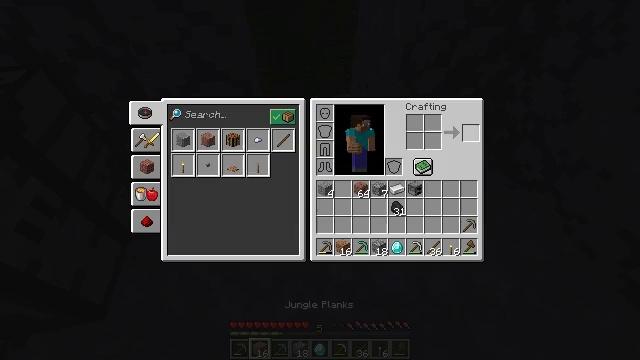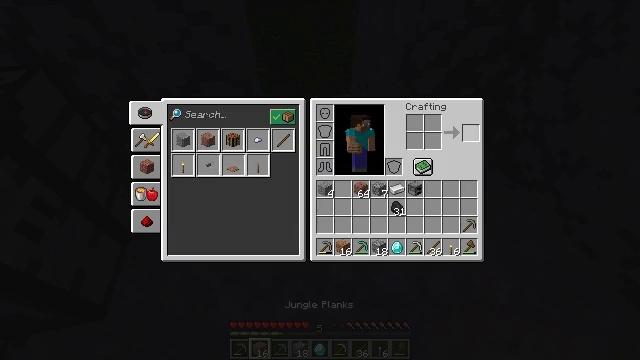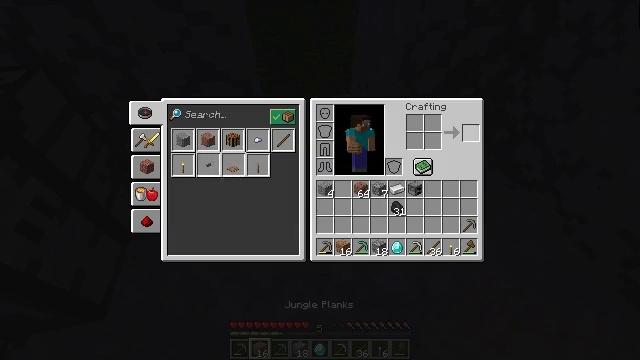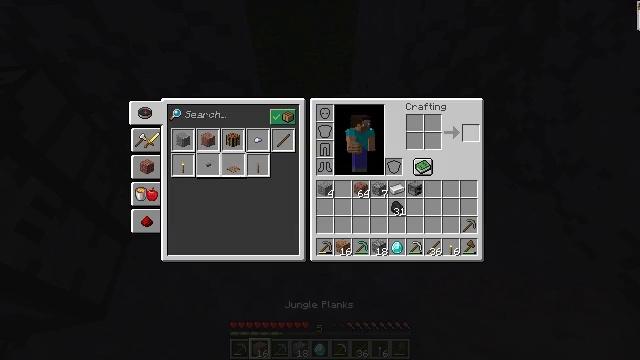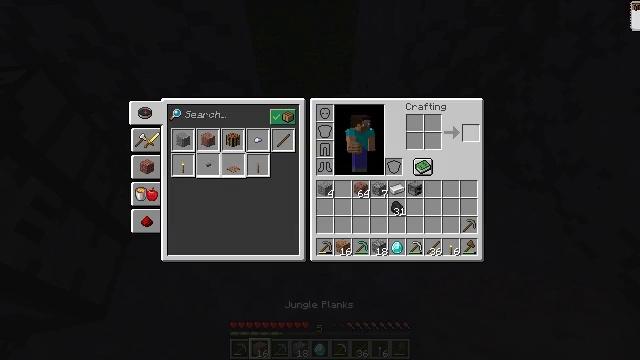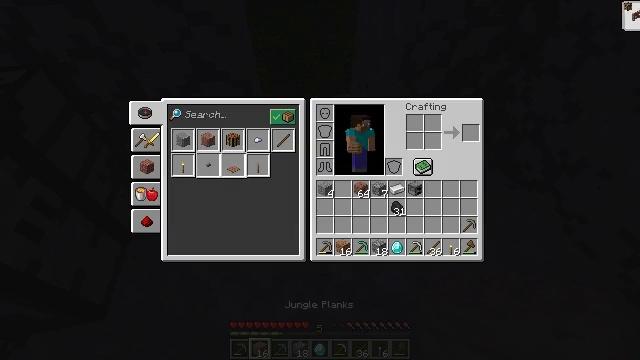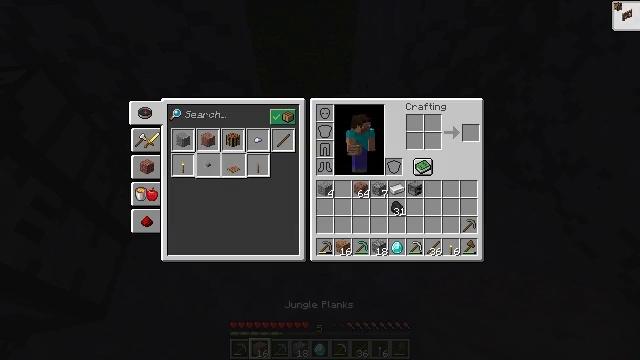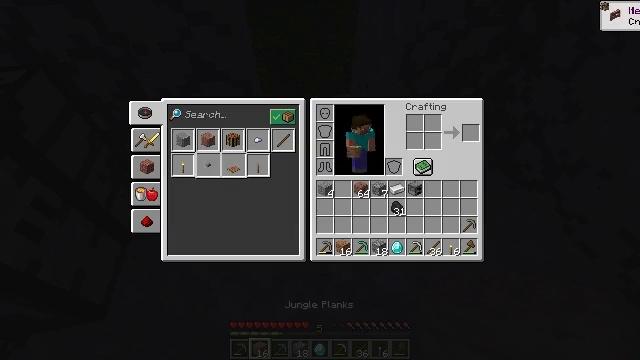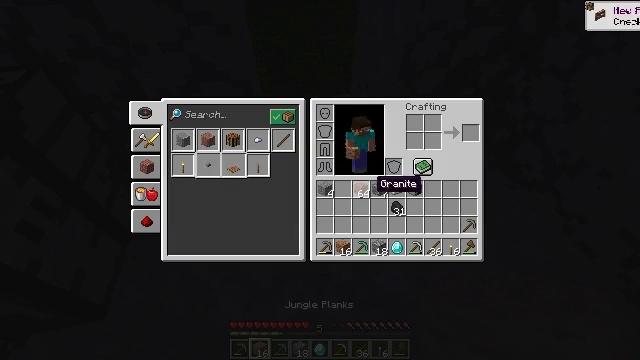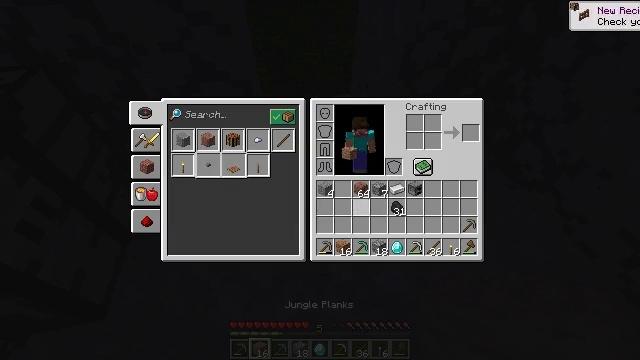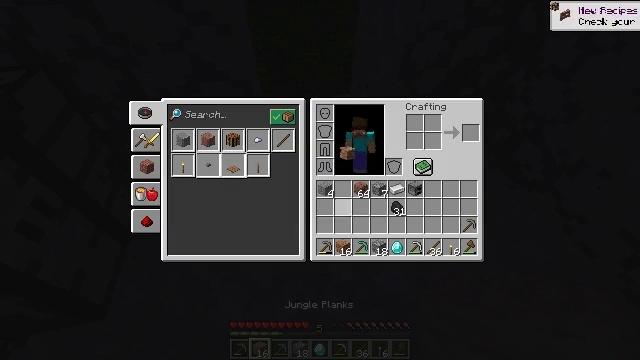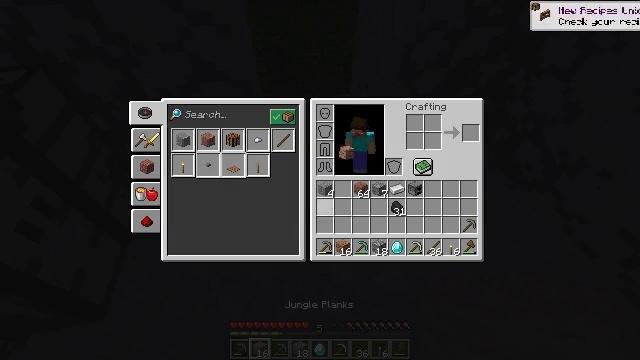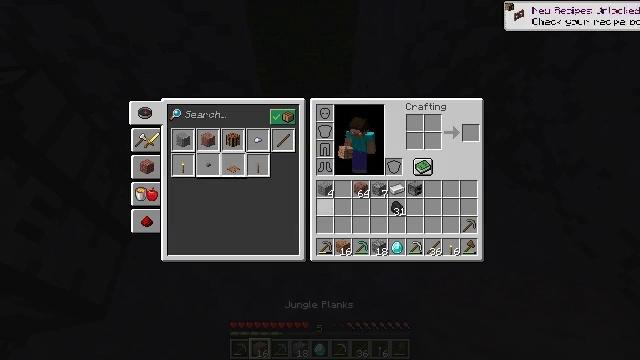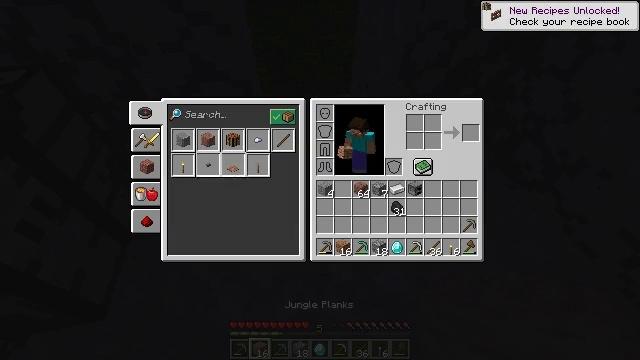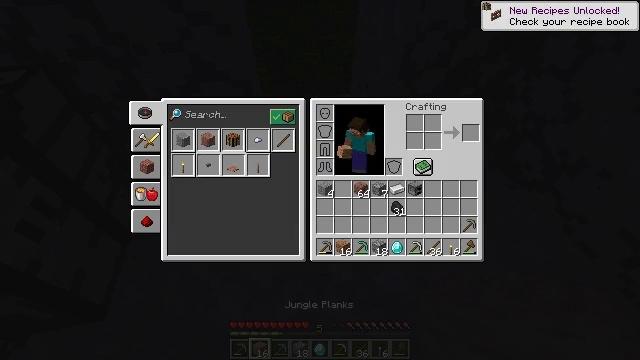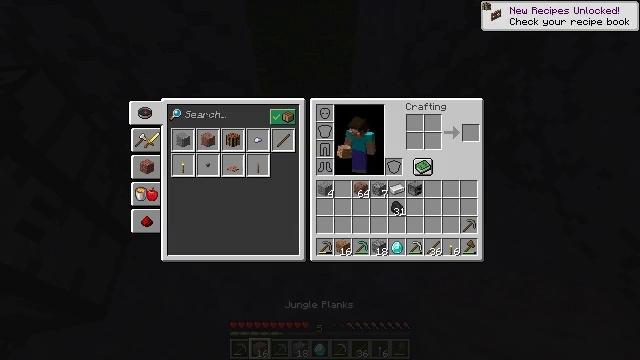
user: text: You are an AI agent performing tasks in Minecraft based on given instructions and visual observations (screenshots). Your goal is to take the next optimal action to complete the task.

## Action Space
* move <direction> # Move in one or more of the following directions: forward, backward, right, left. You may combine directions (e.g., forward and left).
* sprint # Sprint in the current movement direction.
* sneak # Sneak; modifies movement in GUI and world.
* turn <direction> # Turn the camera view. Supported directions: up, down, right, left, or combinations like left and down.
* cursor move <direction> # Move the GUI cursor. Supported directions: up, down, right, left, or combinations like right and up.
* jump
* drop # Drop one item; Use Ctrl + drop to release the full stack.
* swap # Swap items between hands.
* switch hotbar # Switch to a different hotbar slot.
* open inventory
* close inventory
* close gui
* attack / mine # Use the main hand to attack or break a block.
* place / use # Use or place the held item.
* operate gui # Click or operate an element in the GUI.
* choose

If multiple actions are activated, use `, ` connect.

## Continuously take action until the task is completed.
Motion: motion action
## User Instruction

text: Use jungle planks to craft a jungle door.
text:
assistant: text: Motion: open gui
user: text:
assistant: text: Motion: no_op
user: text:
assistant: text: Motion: no_op
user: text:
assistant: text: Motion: no_op
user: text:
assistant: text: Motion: cursor move left and down
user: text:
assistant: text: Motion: cursor move left and down
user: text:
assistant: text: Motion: cursor move left and down
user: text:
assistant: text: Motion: cursor move left and down
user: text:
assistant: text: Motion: cursor move left
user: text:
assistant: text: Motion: cursor move left
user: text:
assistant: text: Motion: cursor move left
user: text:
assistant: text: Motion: no_op
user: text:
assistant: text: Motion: cursor move left
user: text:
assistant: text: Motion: no_op
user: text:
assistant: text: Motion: cursor move left and up
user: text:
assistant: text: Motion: no_op
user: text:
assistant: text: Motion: no_op
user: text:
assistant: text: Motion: cursor move left
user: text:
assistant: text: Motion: no_op
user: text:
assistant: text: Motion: cursor move left
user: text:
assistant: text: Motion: cursor move left
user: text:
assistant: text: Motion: no_op
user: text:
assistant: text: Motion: cursor move down
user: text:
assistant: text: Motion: cursor move down
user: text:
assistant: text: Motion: cursor move left and down
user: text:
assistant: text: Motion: no_op
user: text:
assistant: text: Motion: no_op
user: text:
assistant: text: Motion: cursor move right
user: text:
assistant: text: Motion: no_op
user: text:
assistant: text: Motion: no_op